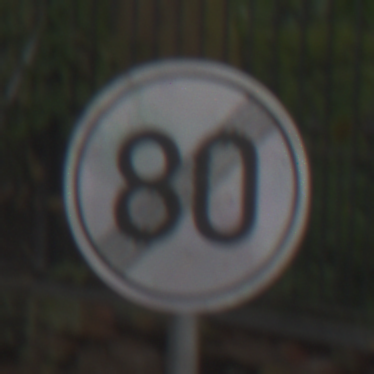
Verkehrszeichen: EndeGeschwindigkeit80
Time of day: MorningAfternoon
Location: Outdoor (Urban)
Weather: Overcast
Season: NotSpecified
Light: Natural